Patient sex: M
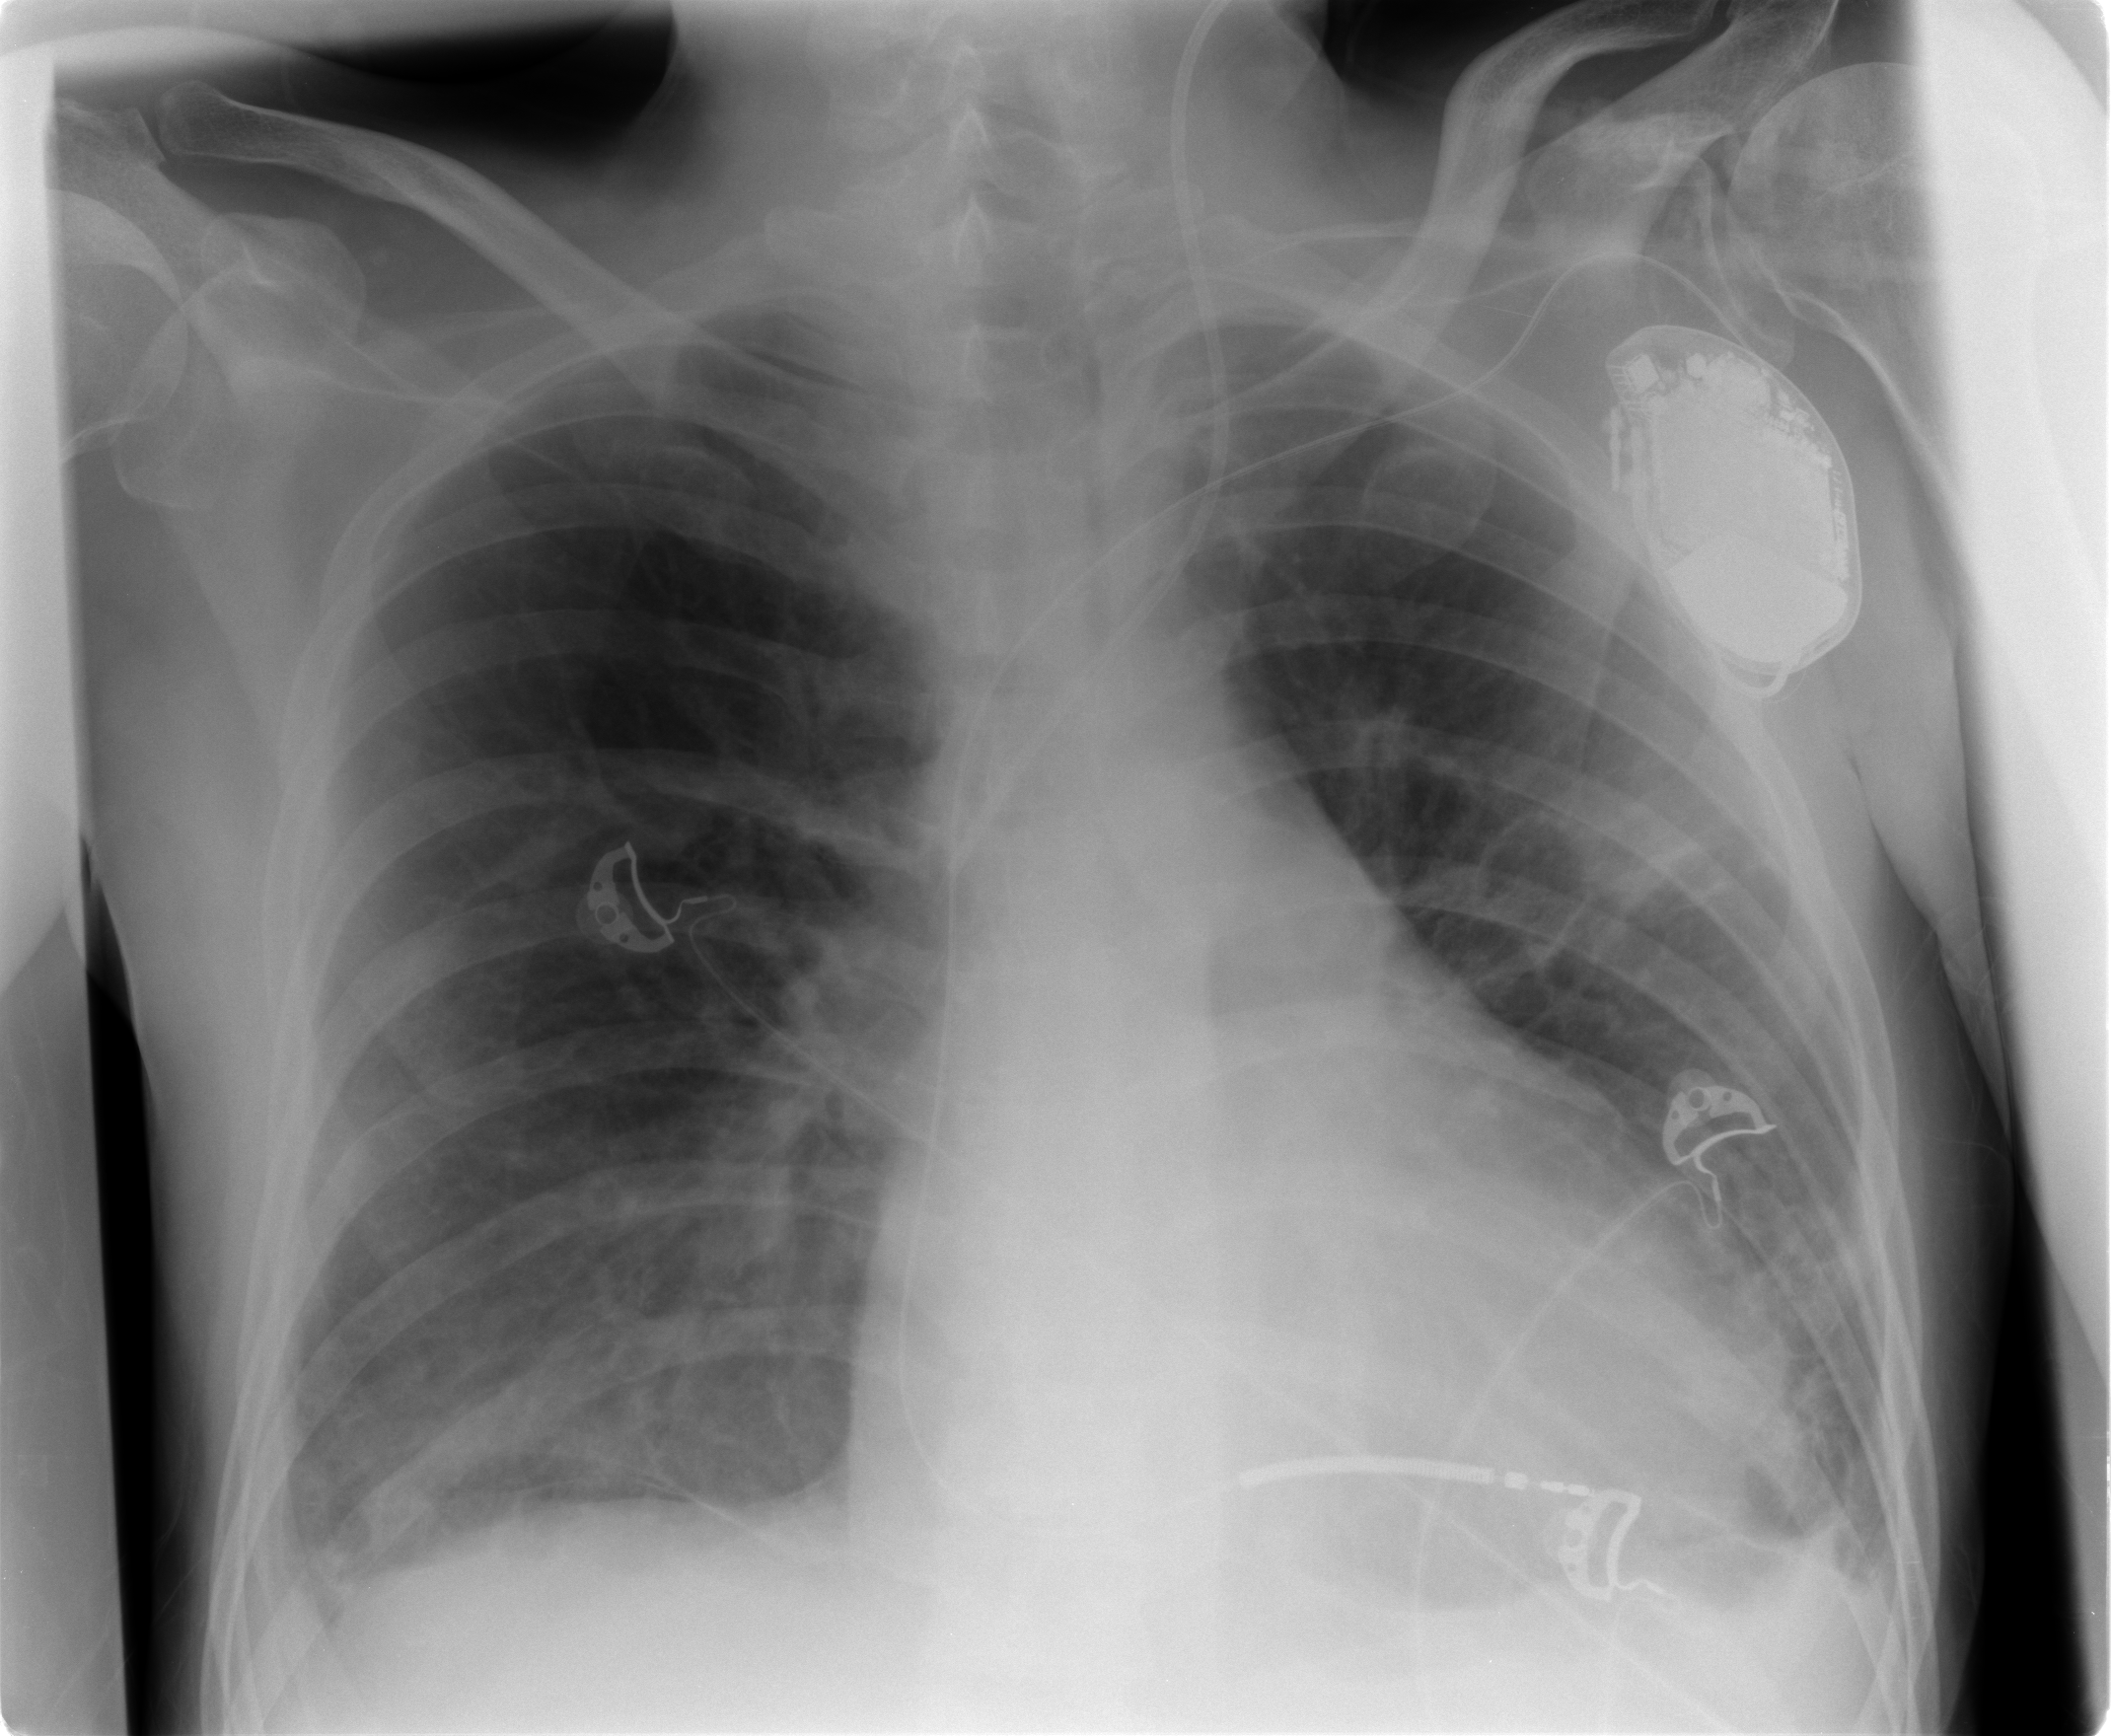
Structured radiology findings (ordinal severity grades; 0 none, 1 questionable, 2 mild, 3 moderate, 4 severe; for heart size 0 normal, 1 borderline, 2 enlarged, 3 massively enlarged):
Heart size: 2
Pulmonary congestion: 2
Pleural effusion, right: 2
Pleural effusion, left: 2
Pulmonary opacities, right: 0
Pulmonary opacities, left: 0
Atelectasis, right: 2
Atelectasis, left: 2